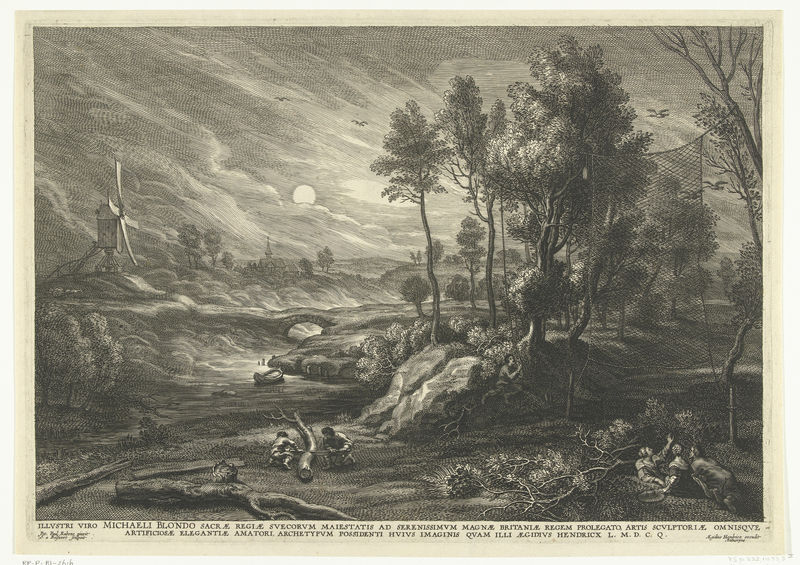
Titel: Landschap met houtsnippenvanger
Künstler: Schelte Adamsz. Bolswert
Standort: Amsterdam
Institution: Rijksmuseum
Schlagwörter: baum, felsen, wasser, wolken, bäume, fluss, frauen, landschaft, menschen, holz, nacht, schwarz, wiese, signatur, bach, baumstamm, mühle, vögel, windmühle, zweige, brücke, boot, schrift, zwei, fels, dorf, grafik, möwe, inschrift, mond, druck, druckgraphik, druckgrafik, radierung, stich, text, niederländisch, jagd, säge, sägen, kupferstich, netz, latein, vogeljagd, bockwindmühle, holzfeller, bondo, michaelli blondo, blondo, vogelen